Question: I need to move the image below the blue navigation bar down so that it connects with the main body of content below (They are supposed to create the appears of a shaded box around the webpage's content).Below is the HTML for the page. The image I am trying to move down it boy_top.png. Does anyone know how to do this? I have also included the CSS for the "main" "page" and "menu" sections. The blue navigation area is attached to the "menu" section, the main content area to the "main" section, and they are all encapsulated in the "page" css.

'''
<div class="page">
<header>
<div style="margin: 20px;">
@* <a href="Home" style="color: white; font-size: 36px; font-weight: bold;text-decoration: none;" onclick="DoFun();">Monet </a>*@
<span href="Home" style="color: white; font-size: 36px; font-weight: bold;text-decoration: none;" onclick="DoFun();">Monet </span>
<span style="color: white; font-size: 18px; ">&nbsp;&nbsp; </span>
</div>
@* </a>*@
@* <div id="logindisplay">
@Html.Partial("_LogOnPartial")
</div>*@
<nav>
<ul id="menu">
<li>@Html.MenuLink("Agents", "Index", "Agent")</li>
<li>@Html.MenuLink("Products", "Index", "Product")</li>
<li>@Html.MenuLink("Product Training", "Index", "Course")</li>
<li>@Html.MenuLink("Continuing Ed", "Index", "ContEdCourse")</li>
<li>@Html.MenuLink("Help", "About", "Home")</li>
</ul>
</nav>
</header>
<img src="../../Content/images/body_top.png" id="topPic" alt="tag"/>
<section id="main">
@RenderBody()
</section>
<footer>
<span style="color: Gray;"> Copyright ©️ 2012 Symetra Life Insurance Company. All rights reserved. Symetra®️ is a registered service mark of Symetra Life Insurance Company. For Internal Use Only. </span>
</footer>
</div>
'''
CSS
'''
#main
{
background-image: url('../../Content/Images/body_rpt.png');
background-repeat: repeat-y;
clear: both; /*add this so tabs go left! */
padding: 15px 15px 15px 30px; /*30px 30px 15px 30px; */
background-color: #fff;
/*border-radius: 4px 0 0 0;*/
-webkit-border-radius: 4px 0 0 0;
-moz-border-radius: 4px 0 0 0;
}
.page {
width: 83.7em;
margin-left: auto;
margin-right: auto;
}
ul#menu {
/*border-bottom: 1px #5C87B2 solid;*/
background-image: url('../../Content/Images/Nav-Background.gif');
padding: 0 0 2px;
position: relative;
margin: 0;
text-align: right;
}
ul#menu li {
display: inline;
list-style: none;
}
ul#menu li#greeting {
padding: 10px 20px;
font-weight: bold;
text-decoration: none;
line-height: 2.8em;
color: #fff;
}
ul#menu li a {
padding: 10px 20px;
font-weight: bold;
text-decoration: none;
line-height: 2.8em;
/*background-color: #e8eef4;*/
color: Navy; /*#034af3; */
border-radius: 4px 4px 0 0;
-webkit-border-radius: 4px 4px 0 0;
-moz-border-radius: 4px 4px 0 0;
}
/*ul#menu li a:hover {
background-color: #fff;
text-decoration: none;
}*/
ul#menu li a:active {
background-color: #a6e2a6;
text-decoration: none;
}
ul#menu li.selected a {
background-color: #fff;
color: #000;
}
/* this one is for the active tab */
.current
{
font-size: 120%;
font-weight: bold;
border-style: double;
}
'''
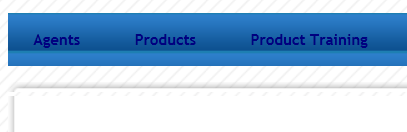
Answer: Put image inside the main body, set the main body to position: relative, then set the image to position: absolute; top: 0; left: 0;
If you can't put the image inside the main body, then add a negative margin-top to the main body. It's a bit "hacky" but still valid.